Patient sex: F
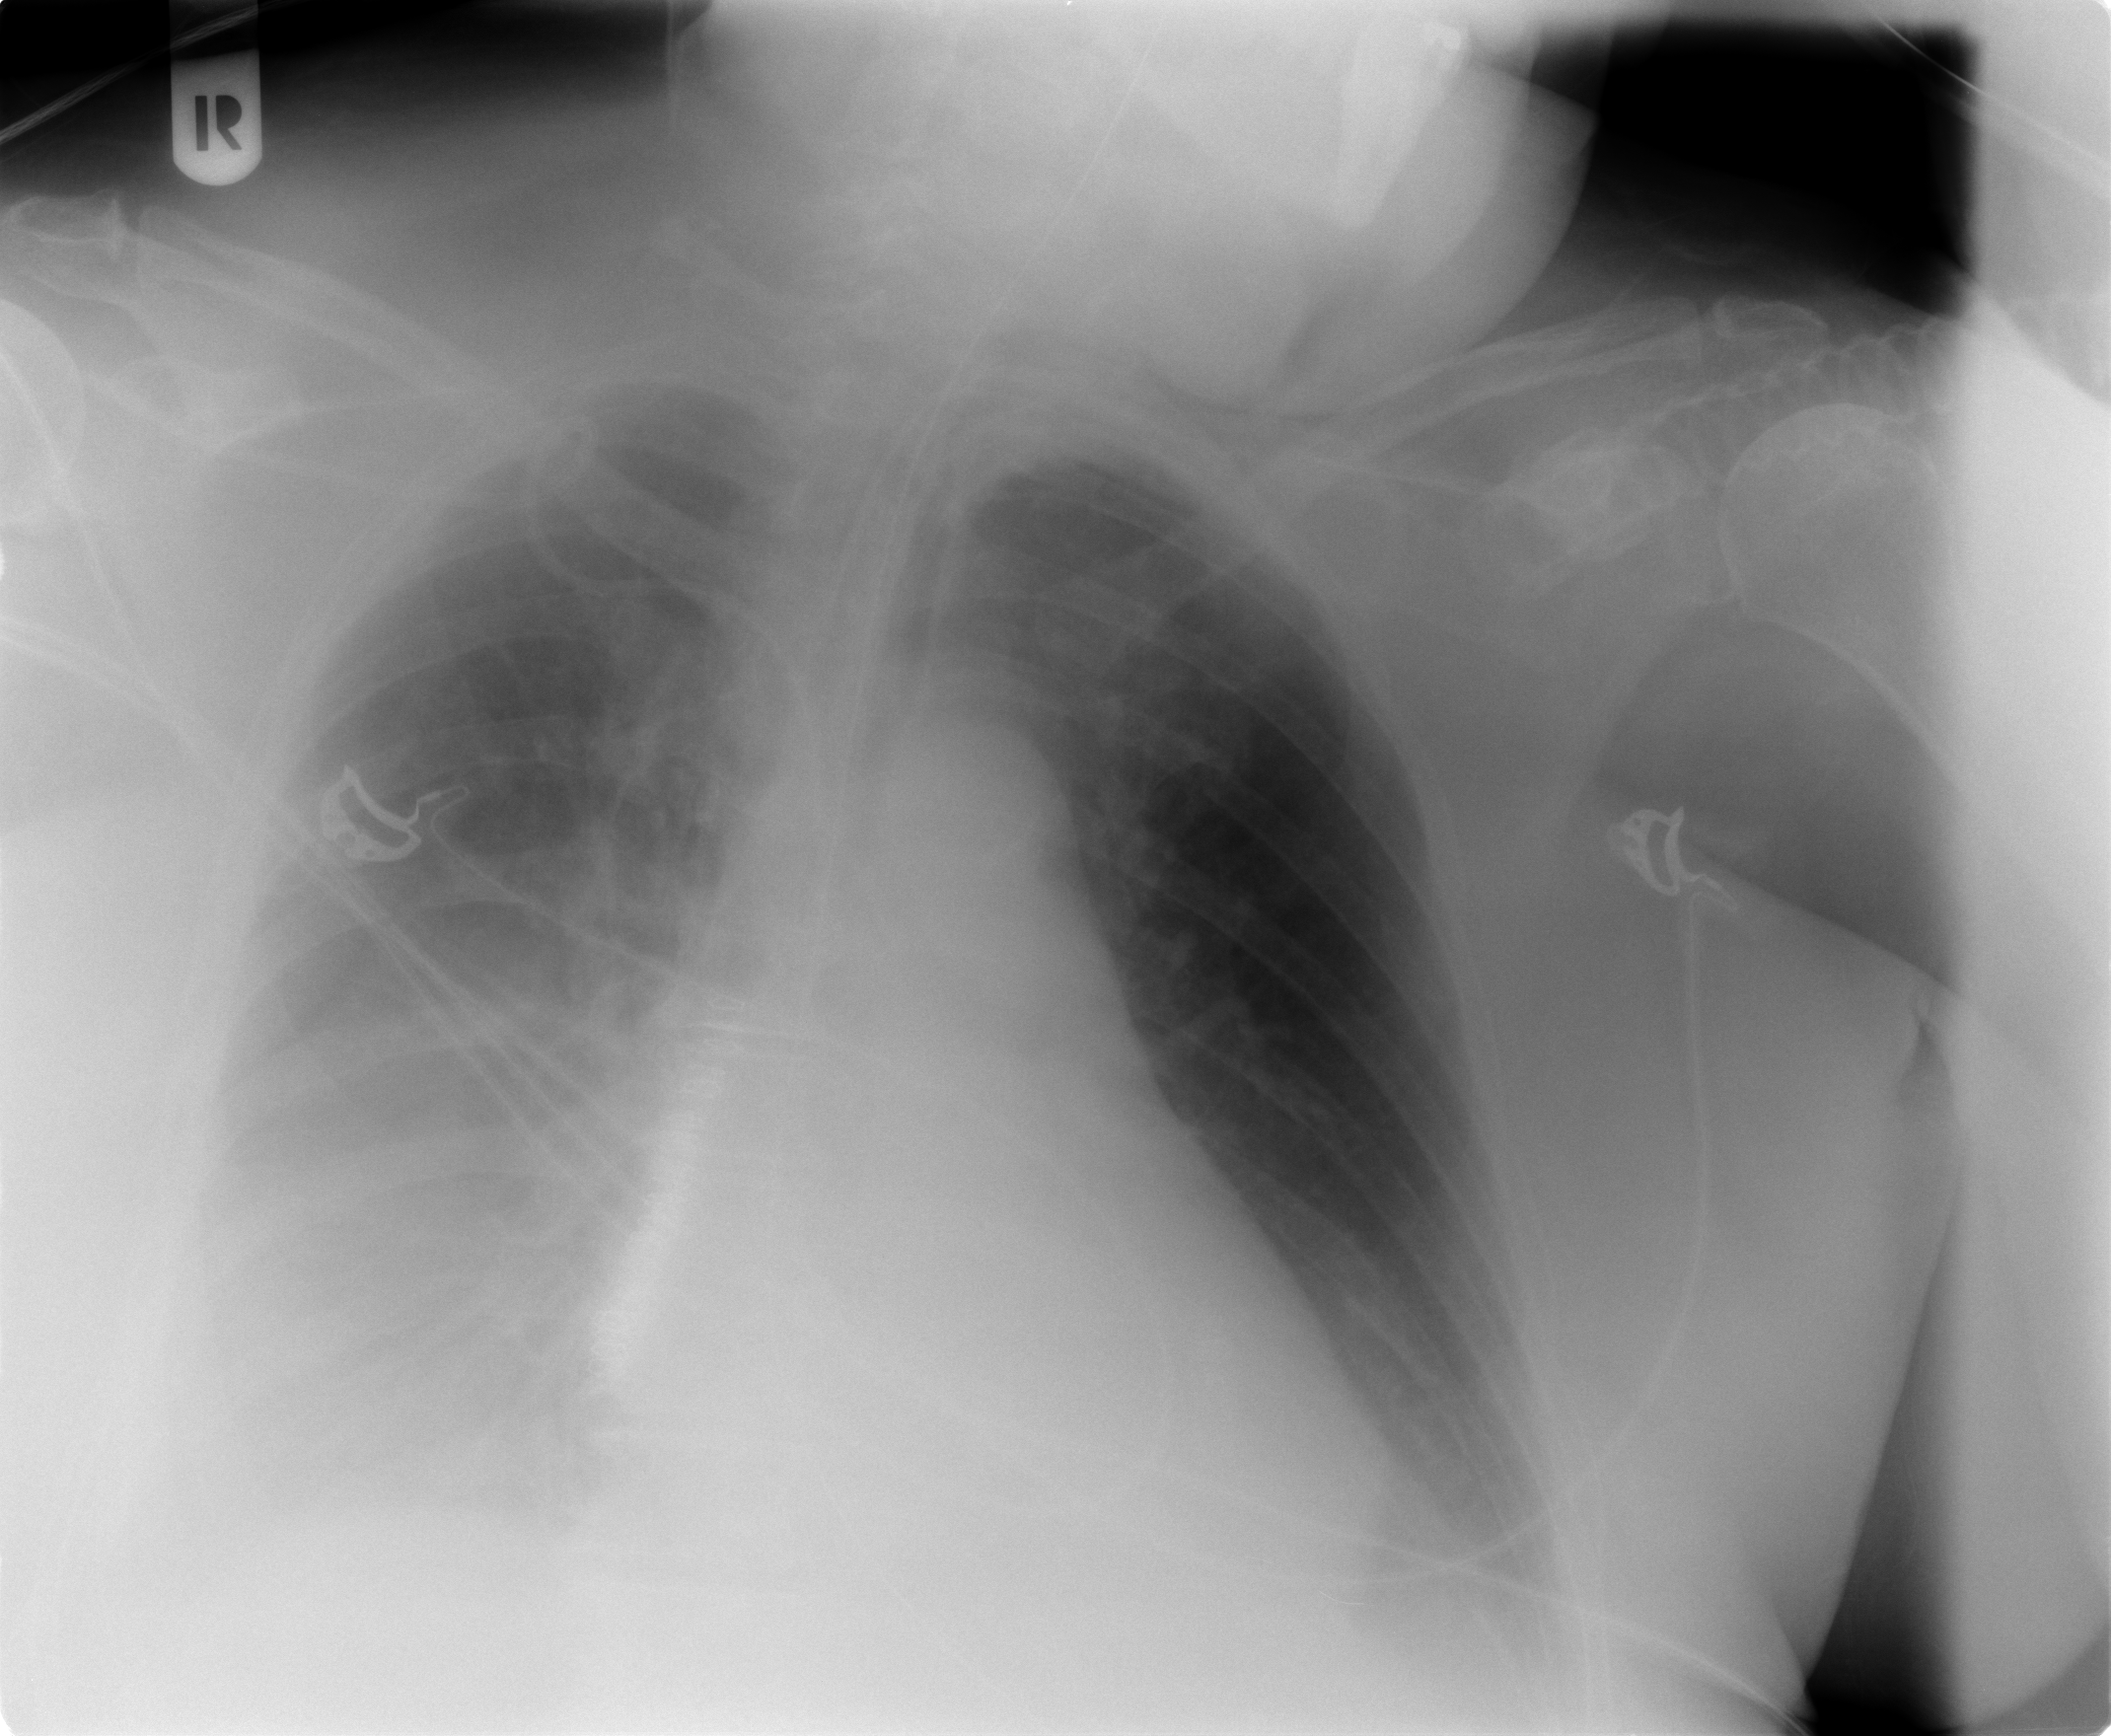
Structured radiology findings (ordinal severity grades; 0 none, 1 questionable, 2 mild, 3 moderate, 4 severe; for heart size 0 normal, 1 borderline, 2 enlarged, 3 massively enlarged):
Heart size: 0
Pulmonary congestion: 0
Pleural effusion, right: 3
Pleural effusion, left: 2
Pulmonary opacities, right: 0
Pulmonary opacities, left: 0
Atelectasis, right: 2
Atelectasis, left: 0